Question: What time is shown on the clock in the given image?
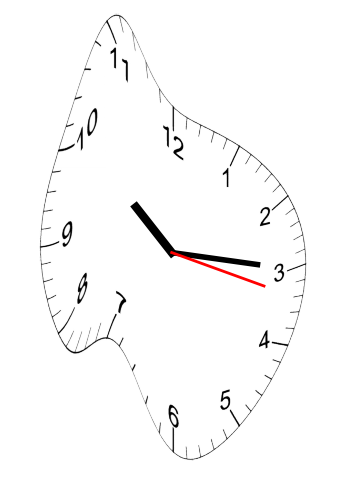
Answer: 10:15:17